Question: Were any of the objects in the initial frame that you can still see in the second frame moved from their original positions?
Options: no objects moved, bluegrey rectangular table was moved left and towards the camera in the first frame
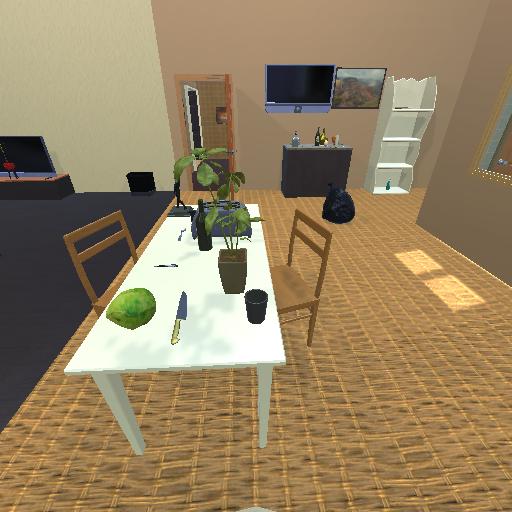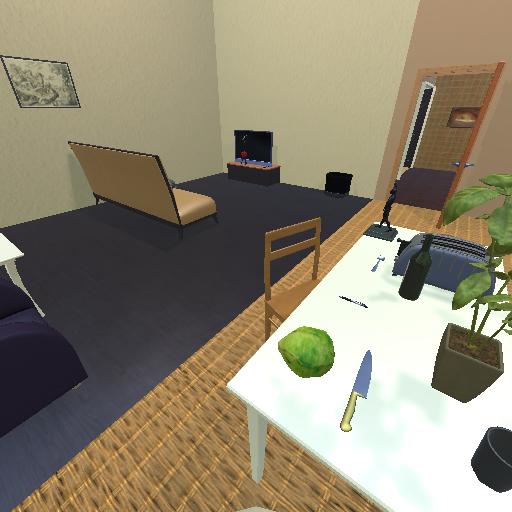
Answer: no objects moved